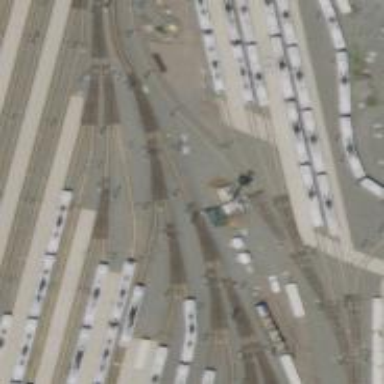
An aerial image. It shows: Light rail yard with electrified contact lines.